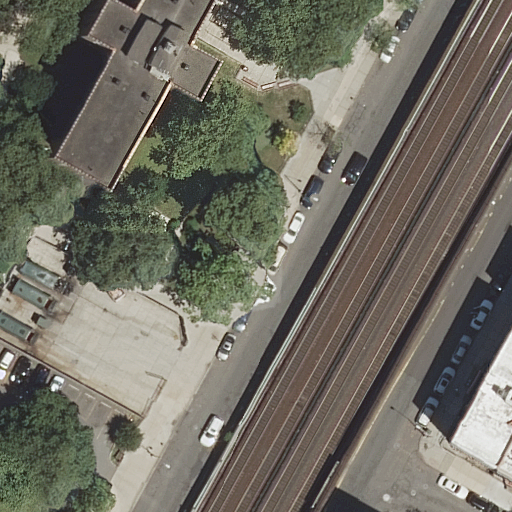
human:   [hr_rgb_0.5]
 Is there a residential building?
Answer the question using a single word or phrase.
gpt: yes

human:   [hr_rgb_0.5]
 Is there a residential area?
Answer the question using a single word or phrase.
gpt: yes

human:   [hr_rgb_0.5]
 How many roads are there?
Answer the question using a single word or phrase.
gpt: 9

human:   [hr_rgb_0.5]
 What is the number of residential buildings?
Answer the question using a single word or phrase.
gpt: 3

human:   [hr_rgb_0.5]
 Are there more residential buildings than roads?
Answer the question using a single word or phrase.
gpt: no

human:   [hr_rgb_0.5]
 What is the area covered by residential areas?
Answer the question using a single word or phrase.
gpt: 9931m2

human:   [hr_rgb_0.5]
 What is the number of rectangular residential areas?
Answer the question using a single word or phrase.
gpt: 1

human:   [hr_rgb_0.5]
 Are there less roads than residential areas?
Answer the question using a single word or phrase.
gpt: no

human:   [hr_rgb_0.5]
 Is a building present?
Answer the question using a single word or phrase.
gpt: yes

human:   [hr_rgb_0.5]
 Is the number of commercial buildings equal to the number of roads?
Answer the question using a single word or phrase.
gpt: no

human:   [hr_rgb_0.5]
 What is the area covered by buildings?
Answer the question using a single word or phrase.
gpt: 473m2

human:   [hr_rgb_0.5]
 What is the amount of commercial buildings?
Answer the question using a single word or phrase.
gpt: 0

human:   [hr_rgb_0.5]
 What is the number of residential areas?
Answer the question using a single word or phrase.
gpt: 1

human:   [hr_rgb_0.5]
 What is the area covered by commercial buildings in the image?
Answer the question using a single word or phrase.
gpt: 0m2

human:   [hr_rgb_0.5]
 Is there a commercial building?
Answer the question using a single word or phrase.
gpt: no

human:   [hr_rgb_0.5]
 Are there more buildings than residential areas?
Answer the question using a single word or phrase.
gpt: yes

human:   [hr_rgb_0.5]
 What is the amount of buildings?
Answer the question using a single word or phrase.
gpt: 3

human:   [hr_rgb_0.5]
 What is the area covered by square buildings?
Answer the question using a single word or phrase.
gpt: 0m2

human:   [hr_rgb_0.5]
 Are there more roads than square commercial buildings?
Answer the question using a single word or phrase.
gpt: yes

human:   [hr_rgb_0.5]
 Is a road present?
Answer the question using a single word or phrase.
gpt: yes

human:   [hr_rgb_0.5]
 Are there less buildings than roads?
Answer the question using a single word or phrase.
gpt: yes

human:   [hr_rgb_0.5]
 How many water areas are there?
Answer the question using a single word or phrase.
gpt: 0

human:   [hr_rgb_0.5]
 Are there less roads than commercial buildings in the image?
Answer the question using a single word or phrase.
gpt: no

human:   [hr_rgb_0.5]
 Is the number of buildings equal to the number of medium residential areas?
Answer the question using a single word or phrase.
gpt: no

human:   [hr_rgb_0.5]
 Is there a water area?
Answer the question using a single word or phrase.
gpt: no

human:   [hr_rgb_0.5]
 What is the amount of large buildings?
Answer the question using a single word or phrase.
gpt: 0

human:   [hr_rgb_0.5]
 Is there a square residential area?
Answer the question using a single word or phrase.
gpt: no

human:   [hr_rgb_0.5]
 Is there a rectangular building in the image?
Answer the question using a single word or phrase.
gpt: yes

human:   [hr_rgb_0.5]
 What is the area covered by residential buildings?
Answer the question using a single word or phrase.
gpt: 473m2

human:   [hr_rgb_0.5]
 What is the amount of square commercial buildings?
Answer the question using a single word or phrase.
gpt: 0

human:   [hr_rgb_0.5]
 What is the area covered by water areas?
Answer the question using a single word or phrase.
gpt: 0m2

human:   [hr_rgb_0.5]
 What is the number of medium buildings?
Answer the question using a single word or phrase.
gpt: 2

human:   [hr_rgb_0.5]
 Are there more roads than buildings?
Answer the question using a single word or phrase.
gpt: yes

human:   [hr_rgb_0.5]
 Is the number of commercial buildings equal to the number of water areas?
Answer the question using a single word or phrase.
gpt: yes

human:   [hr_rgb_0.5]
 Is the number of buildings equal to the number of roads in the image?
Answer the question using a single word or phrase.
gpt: no

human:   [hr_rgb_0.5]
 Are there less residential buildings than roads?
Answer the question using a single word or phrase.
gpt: yes

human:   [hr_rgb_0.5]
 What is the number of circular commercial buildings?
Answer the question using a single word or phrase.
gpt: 0

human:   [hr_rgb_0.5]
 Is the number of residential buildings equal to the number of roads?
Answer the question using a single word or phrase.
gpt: no

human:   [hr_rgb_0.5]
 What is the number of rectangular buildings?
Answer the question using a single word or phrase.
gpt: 1

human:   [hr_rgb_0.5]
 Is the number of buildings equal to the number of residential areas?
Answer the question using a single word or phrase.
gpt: no

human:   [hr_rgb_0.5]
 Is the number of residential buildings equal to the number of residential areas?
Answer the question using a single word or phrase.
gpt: no

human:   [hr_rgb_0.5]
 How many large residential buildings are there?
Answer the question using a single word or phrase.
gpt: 0

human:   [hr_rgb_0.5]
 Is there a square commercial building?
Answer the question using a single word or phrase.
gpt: no

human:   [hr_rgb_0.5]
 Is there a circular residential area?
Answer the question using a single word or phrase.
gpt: no

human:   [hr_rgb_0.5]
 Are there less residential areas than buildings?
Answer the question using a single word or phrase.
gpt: yes

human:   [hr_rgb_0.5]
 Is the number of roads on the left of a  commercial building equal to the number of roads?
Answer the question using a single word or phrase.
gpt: no

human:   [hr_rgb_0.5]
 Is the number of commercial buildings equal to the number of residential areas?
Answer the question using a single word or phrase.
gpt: no

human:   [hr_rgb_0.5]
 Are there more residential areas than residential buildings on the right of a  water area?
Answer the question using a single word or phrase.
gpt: yes

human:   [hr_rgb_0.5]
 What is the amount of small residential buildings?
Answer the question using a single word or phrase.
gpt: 1

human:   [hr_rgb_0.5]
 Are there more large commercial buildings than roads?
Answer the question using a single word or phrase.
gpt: no

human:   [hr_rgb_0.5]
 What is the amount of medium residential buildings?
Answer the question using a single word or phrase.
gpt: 2

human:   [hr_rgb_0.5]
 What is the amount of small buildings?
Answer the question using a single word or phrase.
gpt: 1

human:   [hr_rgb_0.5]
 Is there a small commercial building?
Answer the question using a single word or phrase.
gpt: no

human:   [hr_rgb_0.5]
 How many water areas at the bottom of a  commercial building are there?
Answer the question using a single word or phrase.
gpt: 0

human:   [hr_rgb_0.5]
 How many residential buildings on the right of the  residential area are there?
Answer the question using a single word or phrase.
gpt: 2

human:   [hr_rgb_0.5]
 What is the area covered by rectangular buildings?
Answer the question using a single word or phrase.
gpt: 11m2

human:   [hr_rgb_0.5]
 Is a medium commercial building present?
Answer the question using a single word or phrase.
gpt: no

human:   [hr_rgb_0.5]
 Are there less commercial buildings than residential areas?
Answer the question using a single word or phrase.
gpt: yes

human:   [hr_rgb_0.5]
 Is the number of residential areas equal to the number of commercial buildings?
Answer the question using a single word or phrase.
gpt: no

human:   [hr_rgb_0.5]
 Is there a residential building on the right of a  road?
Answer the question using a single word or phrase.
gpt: yes

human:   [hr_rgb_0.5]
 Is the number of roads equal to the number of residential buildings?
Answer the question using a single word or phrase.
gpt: no

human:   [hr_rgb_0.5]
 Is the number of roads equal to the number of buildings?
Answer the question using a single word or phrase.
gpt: no

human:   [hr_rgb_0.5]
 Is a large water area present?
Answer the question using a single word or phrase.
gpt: no

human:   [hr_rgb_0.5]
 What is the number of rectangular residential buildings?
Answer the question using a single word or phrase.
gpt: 1